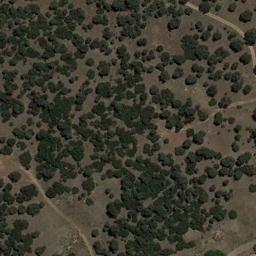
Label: chaparral